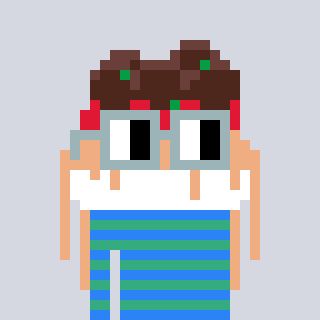
a pixel art character with square dark gray glasses, a spaghetti-shaped head and a teal-colored body on a cool background